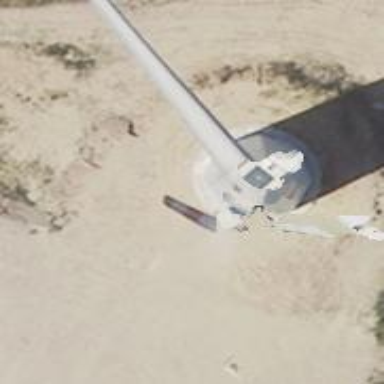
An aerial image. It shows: Wind power generator.